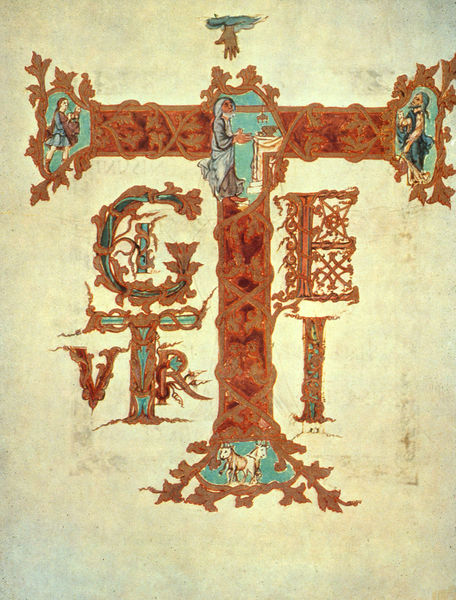
Titel: Metz
Schlagwörter: blau, blätter, hand, himmel, mann, frauen, frau, türkis, zeichnung, rot, tiere, wolke, muster, ornament, bibel, figur, blatt, esel, ranken, schrift, papier, figuren, dekor, verzierung, buch, kreuz, wurzel, initialen, kupfer, seite, buchstabe, buchstaben, beten, verziert, pergament, schnörkel, wurzeln, jesus, antik, mittelalter, heiliger, heilige, isaak, maria, ochse, verzierungen, abraham, buchmalerei, byzanz, evangelisten, inri, t, r, i, g, e, v, c, maaria, anfang und ende